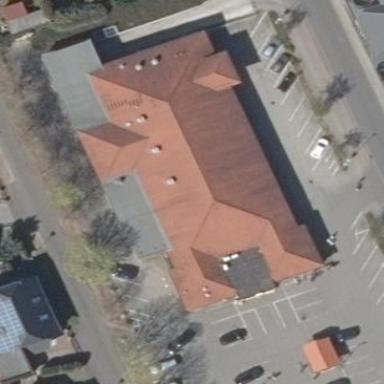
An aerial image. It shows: Retail building housing supermarket.